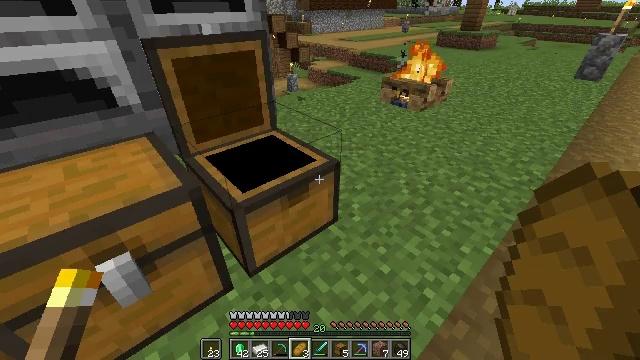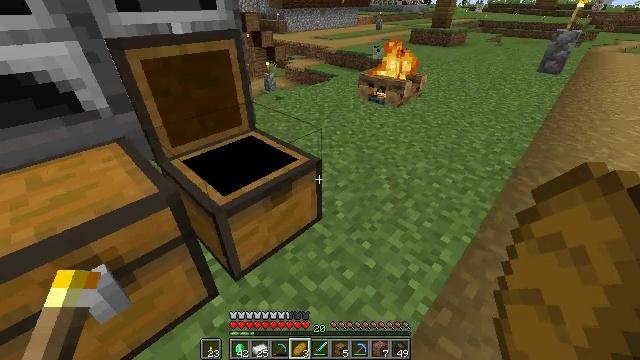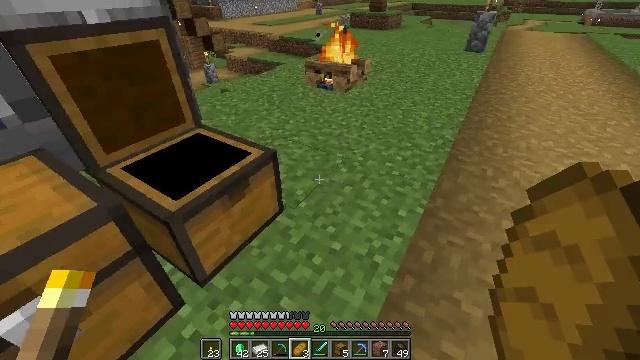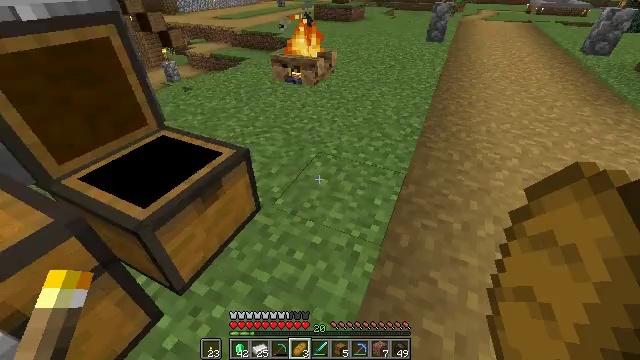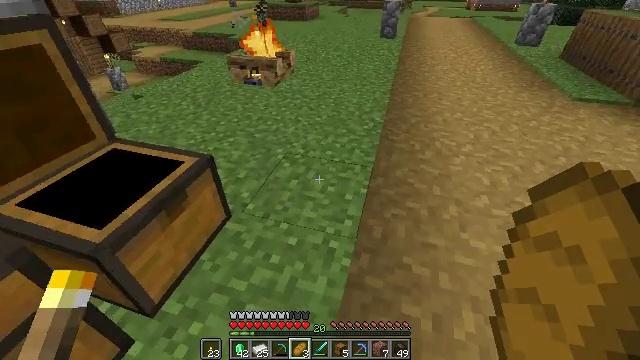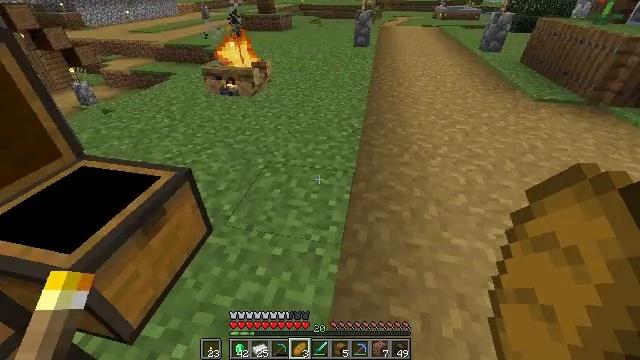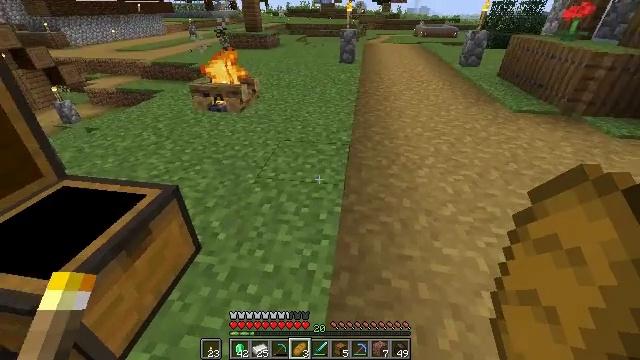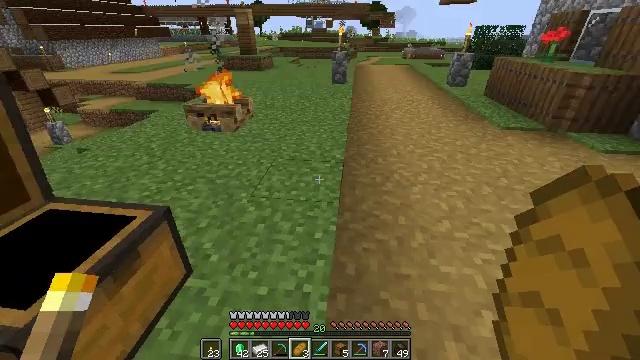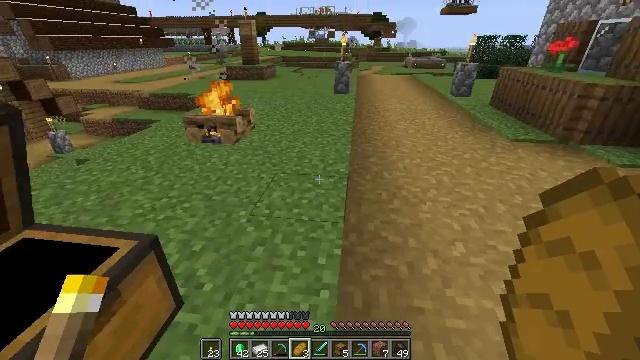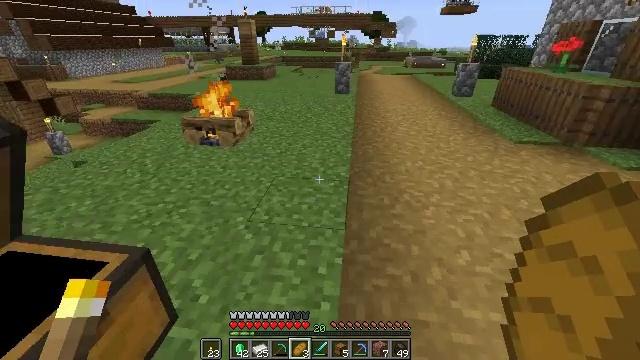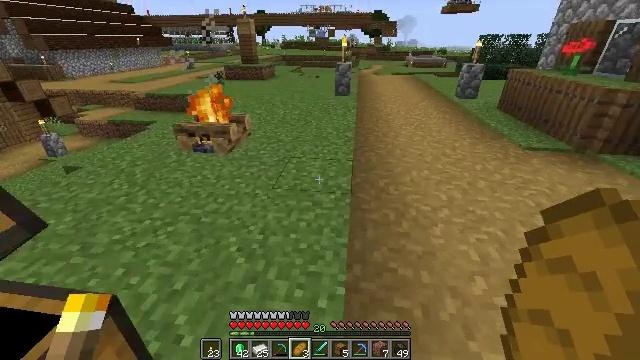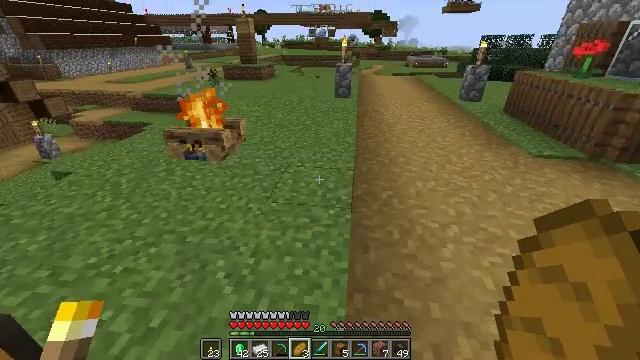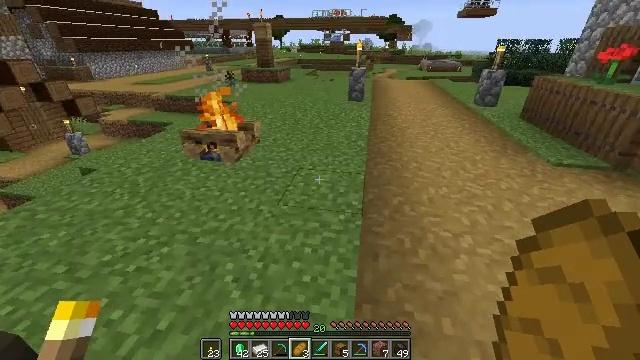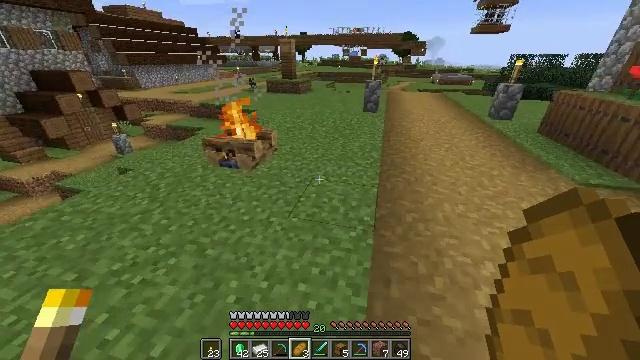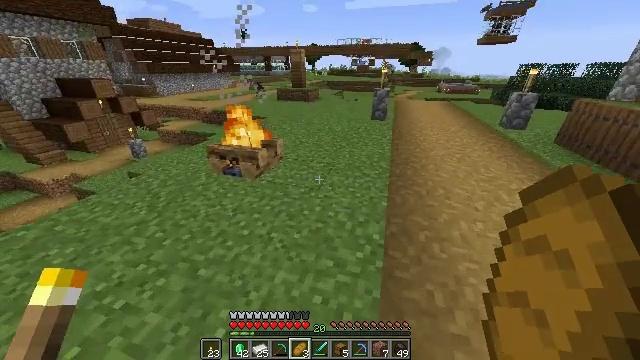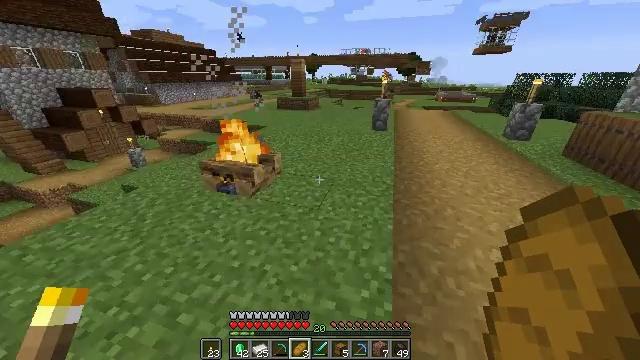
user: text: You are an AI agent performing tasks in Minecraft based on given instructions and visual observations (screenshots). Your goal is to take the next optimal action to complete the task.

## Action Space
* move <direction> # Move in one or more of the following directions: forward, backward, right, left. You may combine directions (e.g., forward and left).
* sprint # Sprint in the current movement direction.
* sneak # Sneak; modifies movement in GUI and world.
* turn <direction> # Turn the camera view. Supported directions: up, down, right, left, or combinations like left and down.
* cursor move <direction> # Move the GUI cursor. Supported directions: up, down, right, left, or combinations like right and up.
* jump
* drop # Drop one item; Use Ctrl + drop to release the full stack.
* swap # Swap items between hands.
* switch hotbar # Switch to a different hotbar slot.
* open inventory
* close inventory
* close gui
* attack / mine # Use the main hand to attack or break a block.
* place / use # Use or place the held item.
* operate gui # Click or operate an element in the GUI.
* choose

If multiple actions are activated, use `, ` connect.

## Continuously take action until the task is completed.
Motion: motion action
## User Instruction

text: Combine materials on the crafting table to make an emerald.
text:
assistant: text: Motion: turn right
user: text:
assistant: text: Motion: turn right and down
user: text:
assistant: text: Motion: turn right and down
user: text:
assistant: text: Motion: turn right
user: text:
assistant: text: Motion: turn right and up
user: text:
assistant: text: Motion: turn right and up
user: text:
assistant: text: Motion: move forward, turn right and up
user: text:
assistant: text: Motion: move forward, turn up
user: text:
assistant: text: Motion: move forward
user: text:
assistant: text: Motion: move forward
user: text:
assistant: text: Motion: move forward, sprint
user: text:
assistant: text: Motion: move forward, sprint, turn left
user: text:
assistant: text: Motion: move forward, sprint, turn left
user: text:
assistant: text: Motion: move forward, sprint, turn left and up
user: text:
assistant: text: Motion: move forward, sprint, turn up
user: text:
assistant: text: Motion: move forward, turn right and up
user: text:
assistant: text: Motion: move forward, sprint, turn right and up
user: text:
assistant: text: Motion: move forward, sprint, turn right and up
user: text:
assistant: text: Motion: move forward, sprint
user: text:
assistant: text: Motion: move forward, sprint, turn left
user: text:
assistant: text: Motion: move forward, turn left
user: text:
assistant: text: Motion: move forward, sprint, turn left
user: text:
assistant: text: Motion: move forward, sprint, turn left
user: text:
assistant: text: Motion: move forward, sprint
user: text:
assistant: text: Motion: move forward, sprint
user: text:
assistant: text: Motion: move forward
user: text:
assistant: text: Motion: move forward
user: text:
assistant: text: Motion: move forward
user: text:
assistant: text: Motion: move forward, jump
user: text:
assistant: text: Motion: move forward, jump